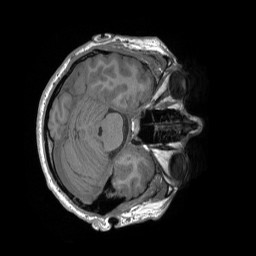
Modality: T1w
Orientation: axial
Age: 34
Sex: male